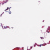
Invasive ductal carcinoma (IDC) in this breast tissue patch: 0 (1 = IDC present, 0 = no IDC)